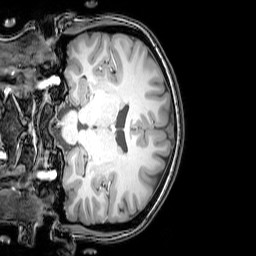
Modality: T1w
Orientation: coronal
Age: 20
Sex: female
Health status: healthy
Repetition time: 0.081 s
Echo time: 0.037 s